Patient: sex M, age 64
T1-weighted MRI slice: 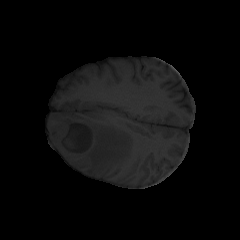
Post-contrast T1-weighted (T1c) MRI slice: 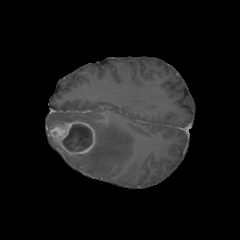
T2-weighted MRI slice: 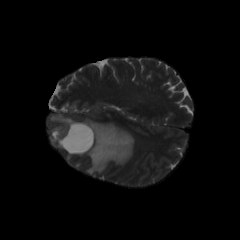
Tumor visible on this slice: yes
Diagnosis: Astrocytoma, IDH-mutant
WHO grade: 3